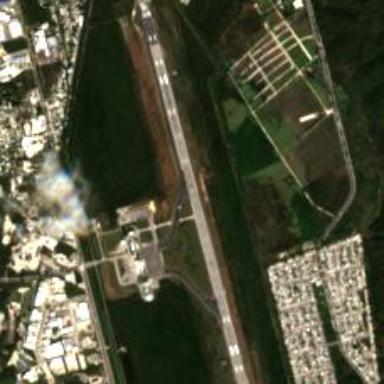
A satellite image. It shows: View of runway in airport.